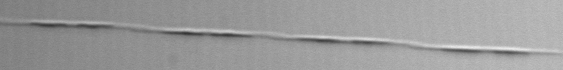
Label: Pseudo-nitzschia